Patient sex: M
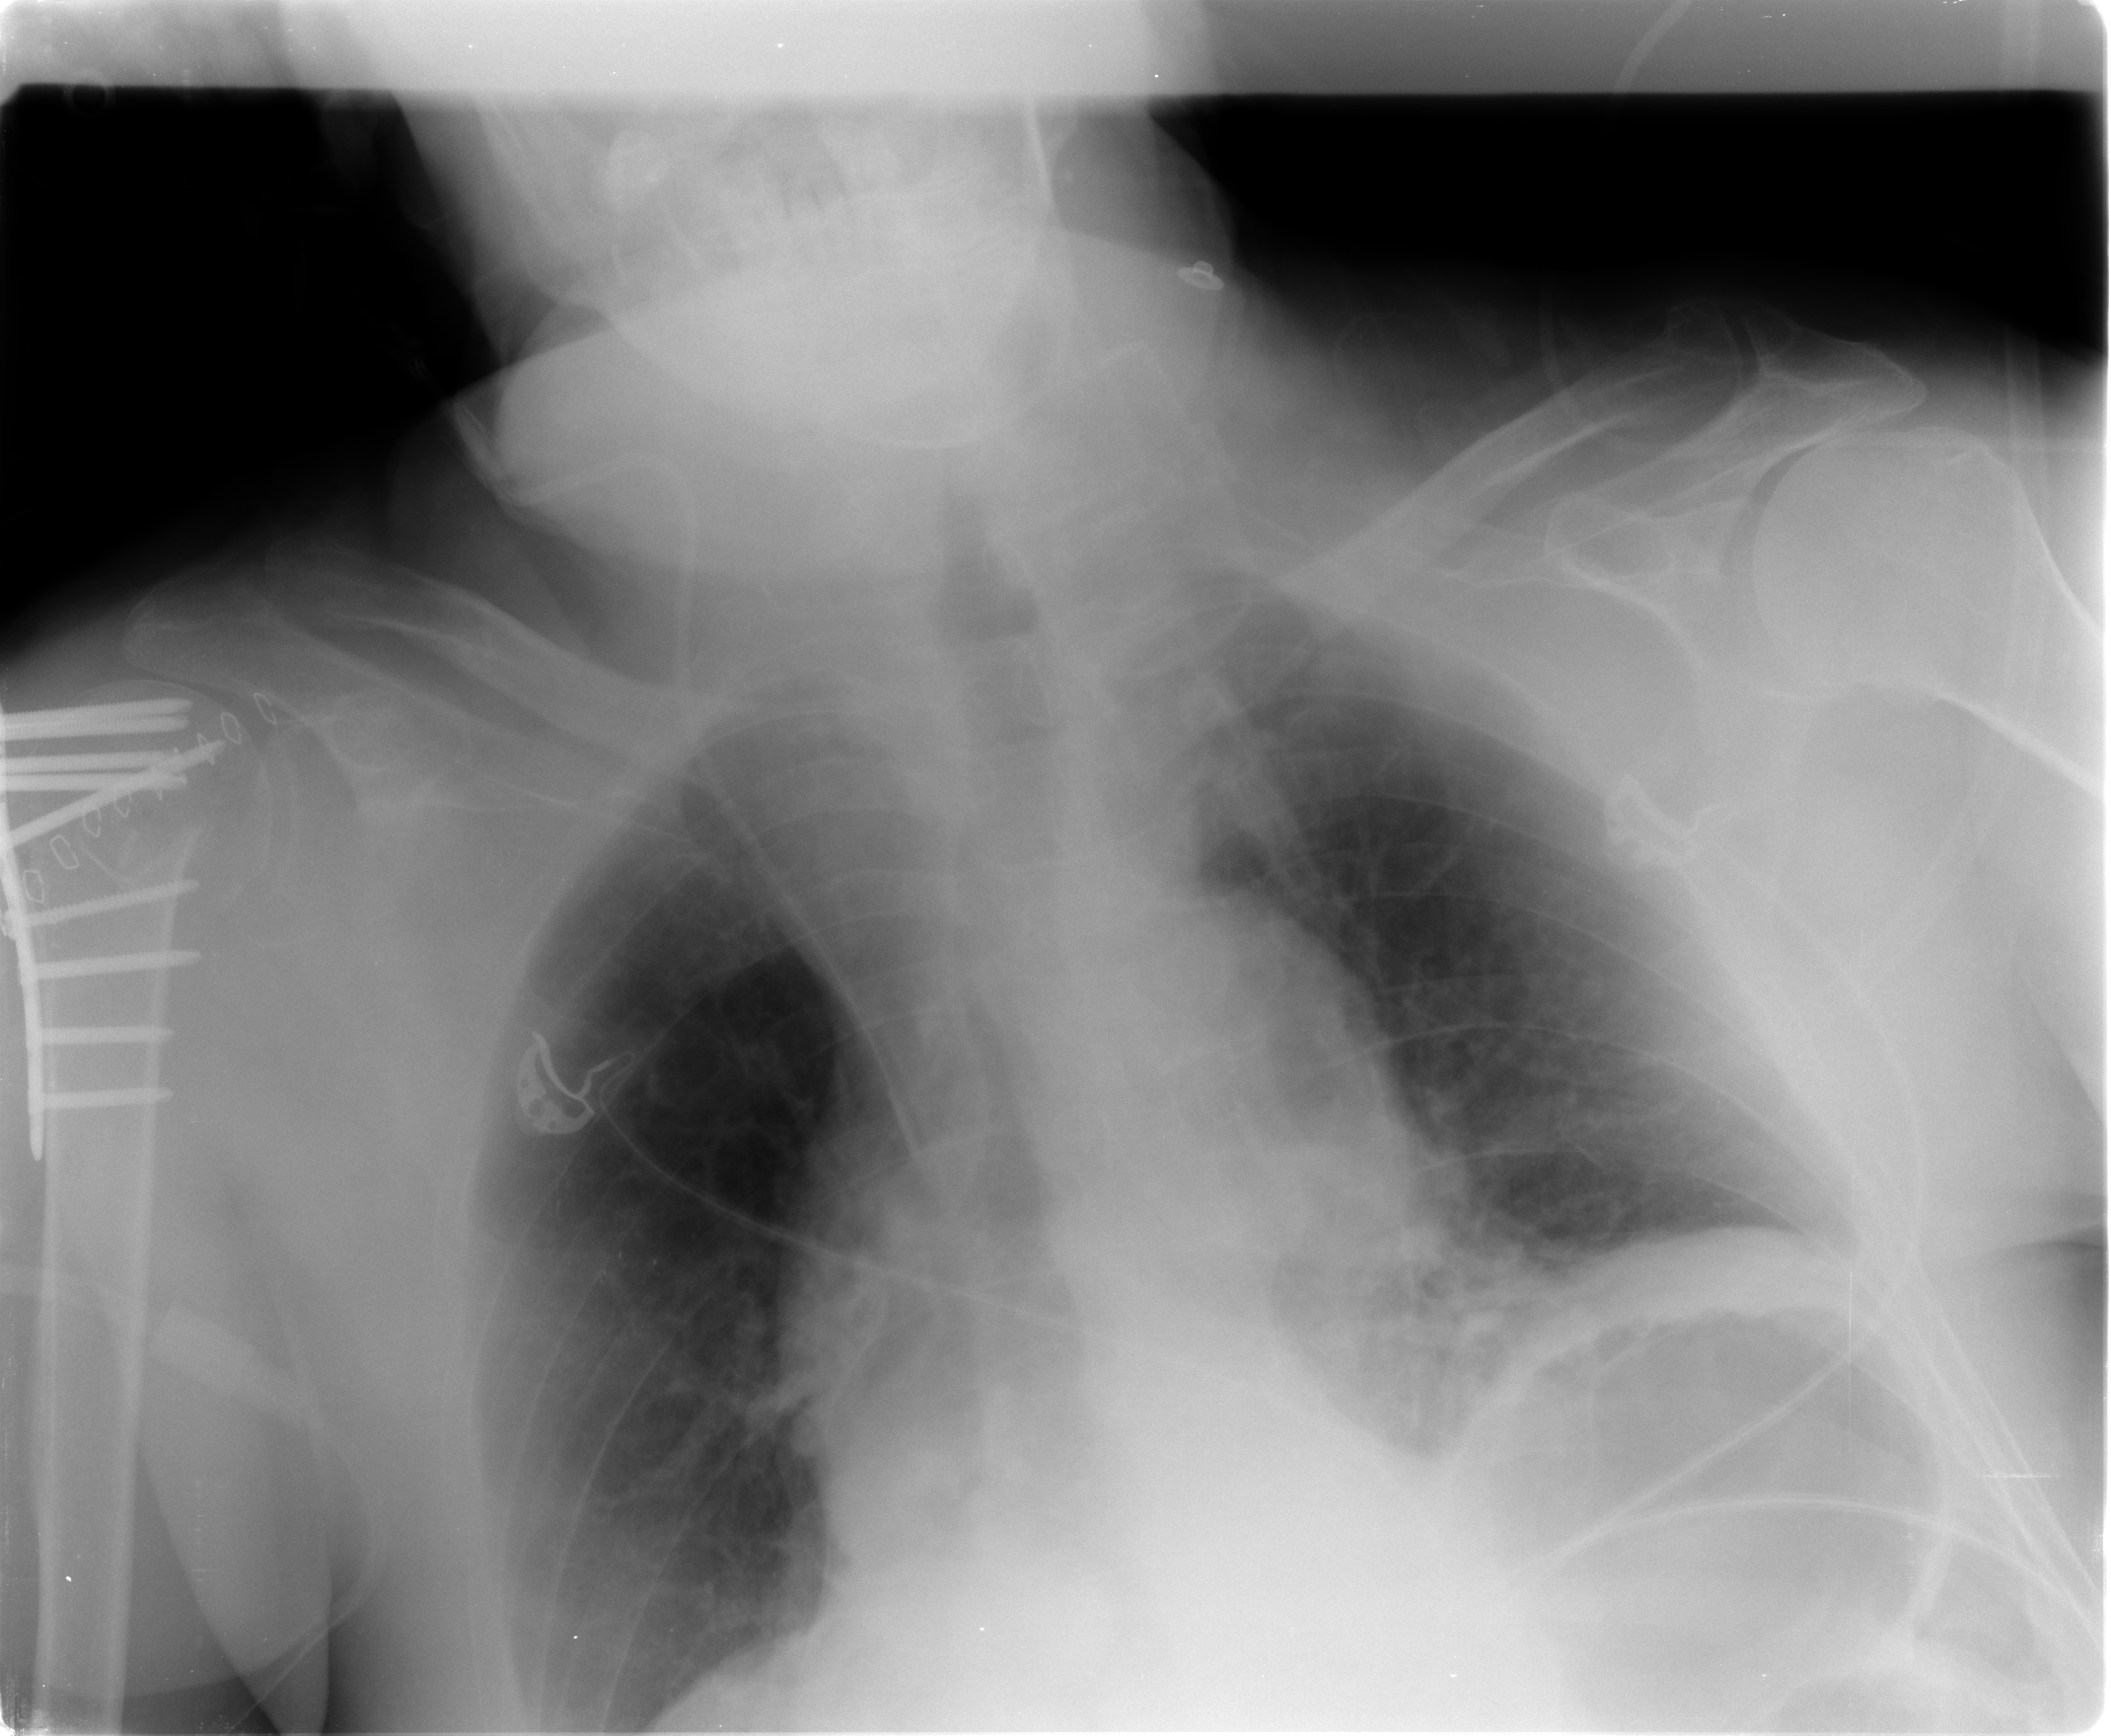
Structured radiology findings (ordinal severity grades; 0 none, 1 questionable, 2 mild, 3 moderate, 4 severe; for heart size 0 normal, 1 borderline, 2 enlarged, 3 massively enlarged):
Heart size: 1
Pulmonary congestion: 0
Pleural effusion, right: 0
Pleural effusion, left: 0
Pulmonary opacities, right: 0
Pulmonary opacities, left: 0
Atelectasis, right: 0
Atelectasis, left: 2